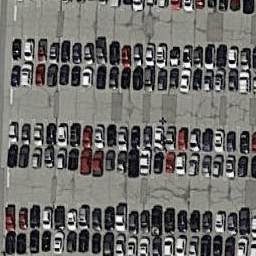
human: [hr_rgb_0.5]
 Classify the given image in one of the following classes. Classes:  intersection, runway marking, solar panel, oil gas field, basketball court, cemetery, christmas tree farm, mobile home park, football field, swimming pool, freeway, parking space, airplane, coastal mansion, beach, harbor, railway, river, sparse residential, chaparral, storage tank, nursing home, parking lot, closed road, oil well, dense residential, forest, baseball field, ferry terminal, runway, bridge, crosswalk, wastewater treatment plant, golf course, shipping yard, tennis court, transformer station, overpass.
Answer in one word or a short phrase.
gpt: parking lot